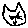
Label: cat